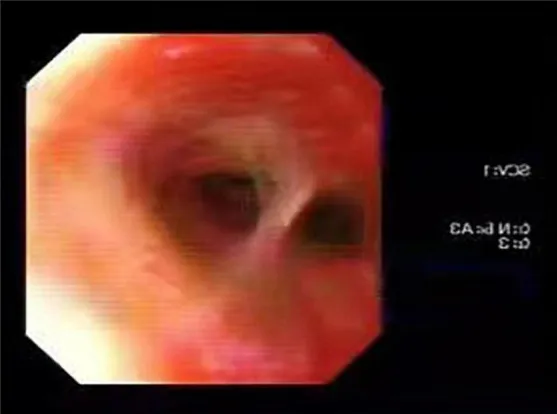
Fiberoptic bronchoscopy showed bronchial total inversion, bronchial mucosal inflammation in both lungs.
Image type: endoscopy (airway_endoscopy)